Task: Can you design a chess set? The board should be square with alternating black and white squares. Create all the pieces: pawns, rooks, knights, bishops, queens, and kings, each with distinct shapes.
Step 2906:
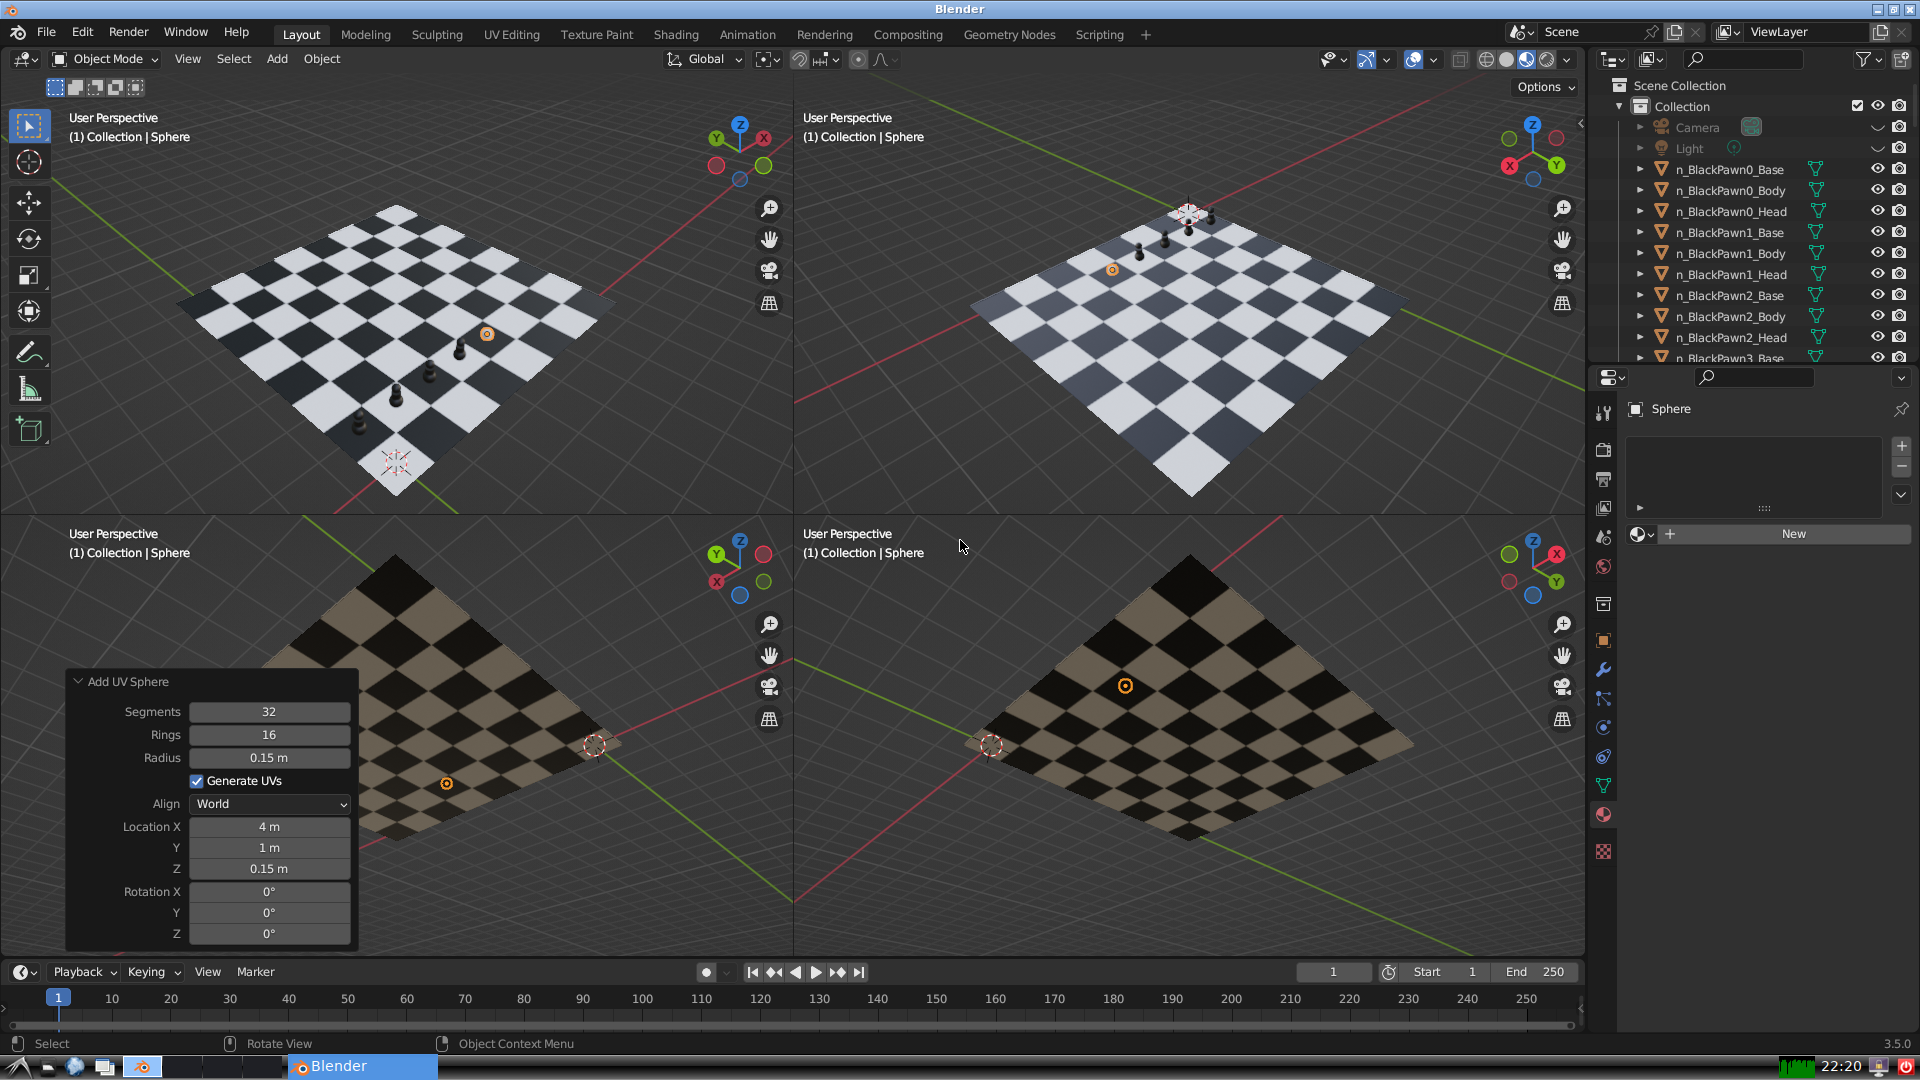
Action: {"mouse_move": [1608, 631]}